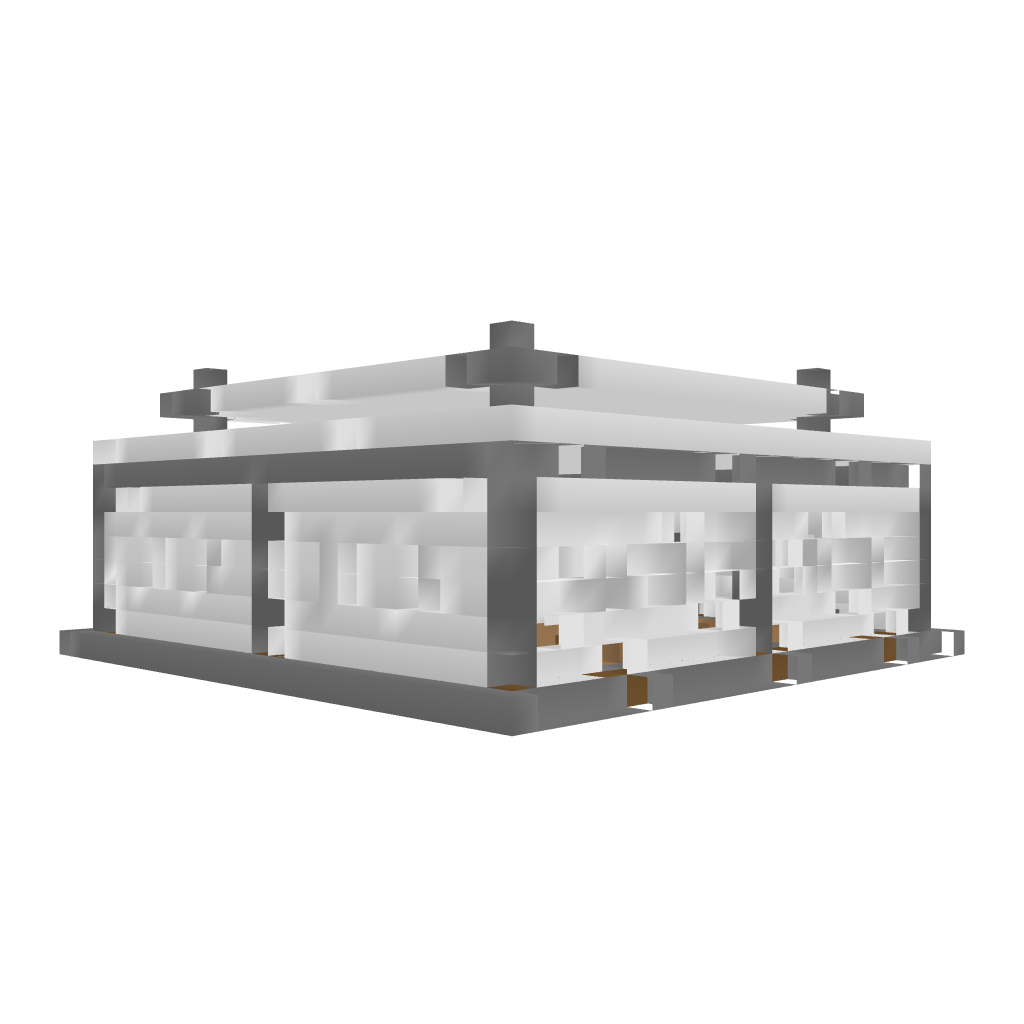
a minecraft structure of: Modern House lot of glass and some stone 12 blocks high